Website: bh-photo
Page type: billing-address
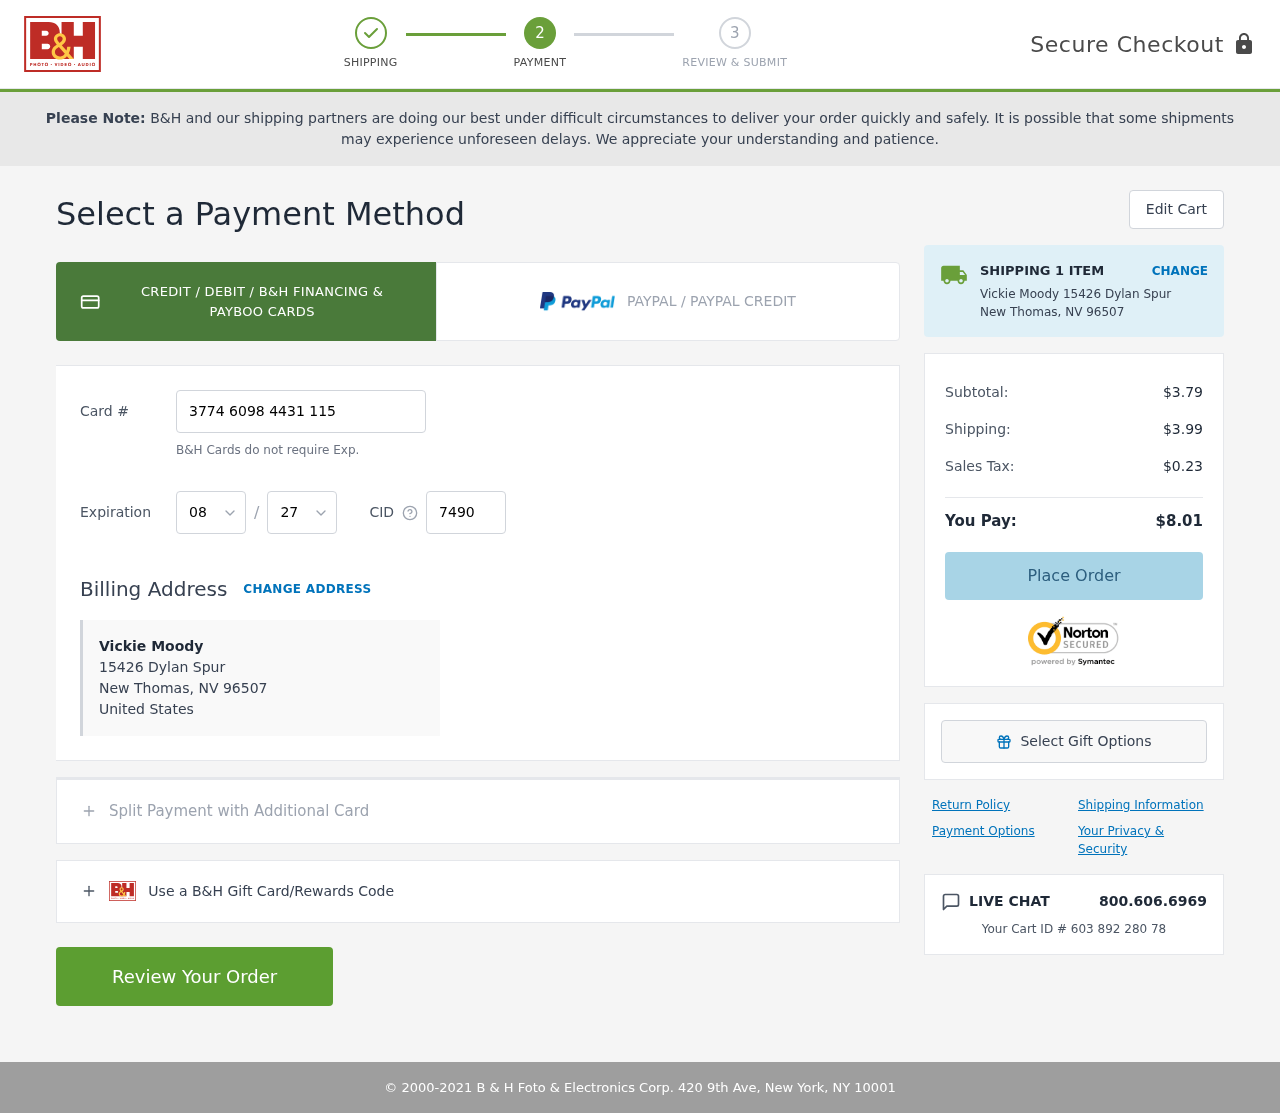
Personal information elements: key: PII_CARD_CVV
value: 7490
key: PII_CARD_EXPIRY_MONTH
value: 08
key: PII_CARD_EXPIRY_YEAR
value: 27
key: PII_CARD_NUMBER
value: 3774 6098 4431 115
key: PII_CITY
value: New Thomas
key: PII_COUNTRY
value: United States
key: PII_FULLNAME
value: Vickie Moody
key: PII_POSTCODE
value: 96507
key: PII_STATE_ABBR
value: NV
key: PII_STREET
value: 15426 Dylan Spur
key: PII_FULLNAME2
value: Vickie Moody
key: PII_STREET2
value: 15426 Dylan Spur
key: PII_CITY_STATE_ZIP2
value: New Thomas, NV
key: PII_POSTCODE2
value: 96507
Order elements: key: ORDER_NUM_ITEMS
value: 1
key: ORDER_SUBTOTAL
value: $3.79
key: ORDER_SHIPPING_COST
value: $3.99
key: ORDER_TAX
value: $0.23
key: ORDER_TOTAL
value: $8.01
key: ORDER_ID
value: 603 892 280 78